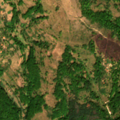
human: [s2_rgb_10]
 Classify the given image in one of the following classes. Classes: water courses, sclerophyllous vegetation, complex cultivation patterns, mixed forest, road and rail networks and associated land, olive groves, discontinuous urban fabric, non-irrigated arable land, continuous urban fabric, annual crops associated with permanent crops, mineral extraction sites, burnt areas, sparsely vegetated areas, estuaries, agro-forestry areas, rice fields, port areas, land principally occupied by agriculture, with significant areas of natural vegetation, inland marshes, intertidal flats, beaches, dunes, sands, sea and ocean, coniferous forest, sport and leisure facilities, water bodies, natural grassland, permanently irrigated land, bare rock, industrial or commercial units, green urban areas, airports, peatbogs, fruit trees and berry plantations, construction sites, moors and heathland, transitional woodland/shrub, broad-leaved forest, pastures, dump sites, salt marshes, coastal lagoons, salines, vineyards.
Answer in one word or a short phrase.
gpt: land principally occupied by agriculture, with significant areas of natural vegetation, broad-leaved forest, mixed forest, natural grassland, transitional woodland/shrub